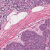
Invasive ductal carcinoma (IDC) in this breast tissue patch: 0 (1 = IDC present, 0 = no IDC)